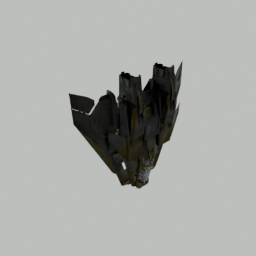
Label: mechanical